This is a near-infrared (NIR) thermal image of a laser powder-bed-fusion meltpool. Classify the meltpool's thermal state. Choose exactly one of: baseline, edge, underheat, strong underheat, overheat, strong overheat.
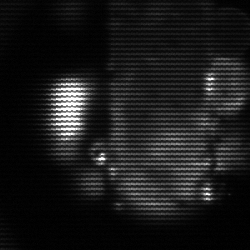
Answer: strong underheat